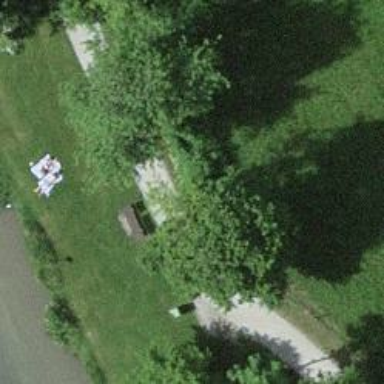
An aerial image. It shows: Brown bench in the vicinity.